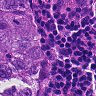
Metastatic tissue present: yes